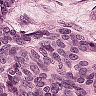
Metastatic tissue present: yes